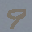
Label: 9